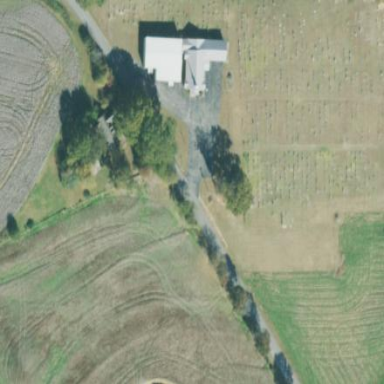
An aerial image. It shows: Cemetery.